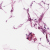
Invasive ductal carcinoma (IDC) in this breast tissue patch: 0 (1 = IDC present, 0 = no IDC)